Field crop: maize
Growth stage: 1
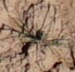
Species: lolium